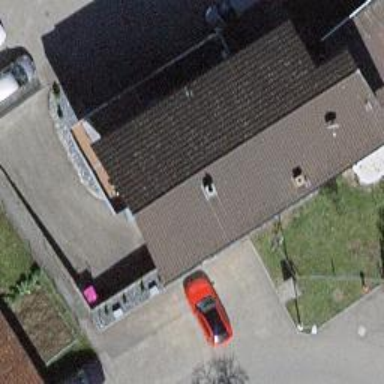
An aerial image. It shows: Car rental service.